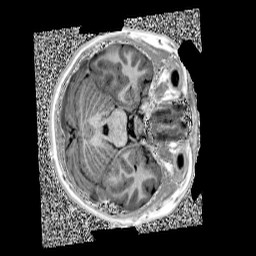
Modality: UNIT1
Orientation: axial
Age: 11
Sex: female
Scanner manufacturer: siemens
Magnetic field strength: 3 T
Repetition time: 4 s
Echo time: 0.00299 s